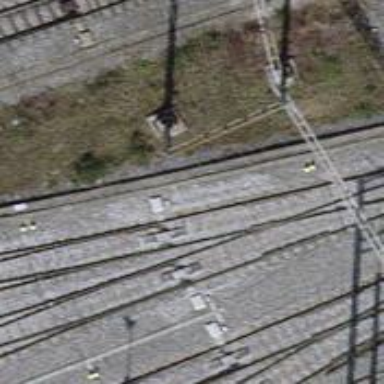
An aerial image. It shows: Railway switch.